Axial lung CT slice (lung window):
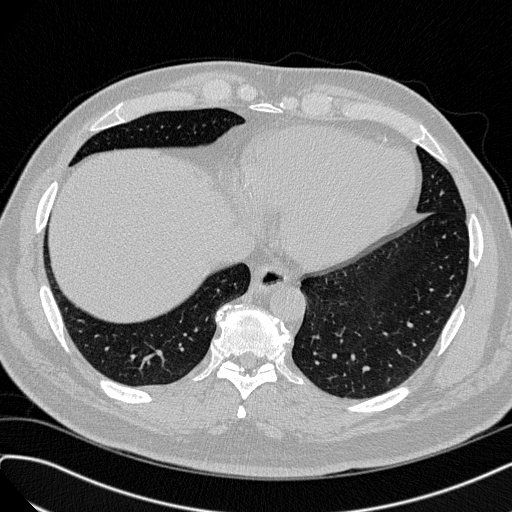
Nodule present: no